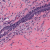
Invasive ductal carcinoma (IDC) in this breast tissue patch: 1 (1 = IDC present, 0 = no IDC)